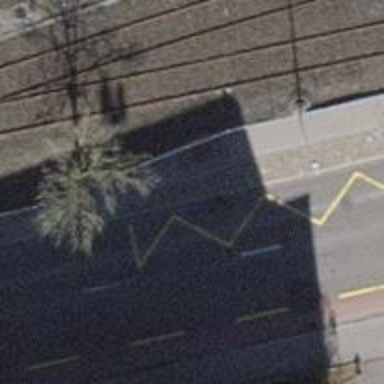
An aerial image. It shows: Bus stop with platform for public transport.